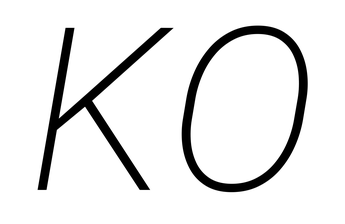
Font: Roboto-Italic_ExtraLight_Italic